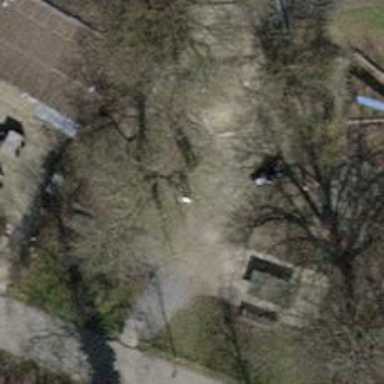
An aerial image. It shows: Tunnel in playground.